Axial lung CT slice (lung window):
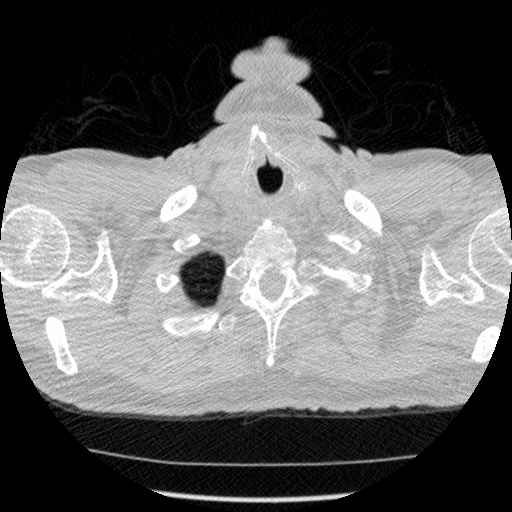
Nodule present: no